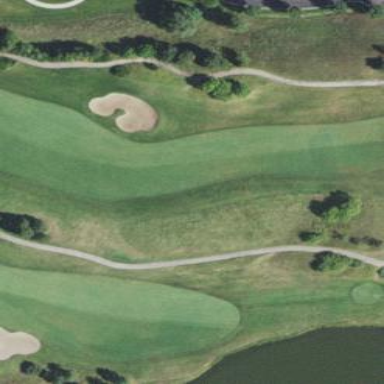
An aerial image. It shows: Golf fairway in the image.